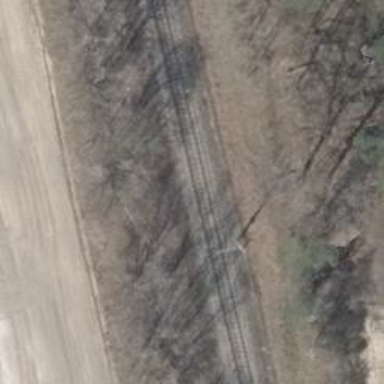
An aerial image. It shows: Railway milestone with catenary mast.